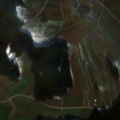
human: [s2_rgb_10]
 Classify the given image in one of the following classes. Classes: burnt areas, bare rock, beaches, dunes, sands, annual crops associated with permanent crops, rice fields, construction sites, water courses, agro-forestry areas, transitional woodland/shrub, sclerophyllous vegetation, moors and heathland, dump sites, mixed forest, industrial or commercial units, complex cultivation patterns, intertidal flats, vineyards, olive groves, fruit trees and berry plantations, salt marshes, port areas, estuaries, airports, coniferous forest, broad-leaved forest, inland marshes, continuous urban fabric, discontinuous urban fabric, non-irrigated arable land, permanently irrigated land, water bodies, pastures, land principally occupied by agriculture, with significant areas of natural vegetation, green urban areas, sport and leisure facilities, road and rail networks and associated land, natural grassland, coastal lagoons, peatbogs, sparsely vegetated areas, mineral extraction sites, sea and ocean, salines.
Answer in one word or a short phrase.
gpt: discontinuous urban fabric, non-irrigated arable land, complex cultivation patterns, coniferous forest